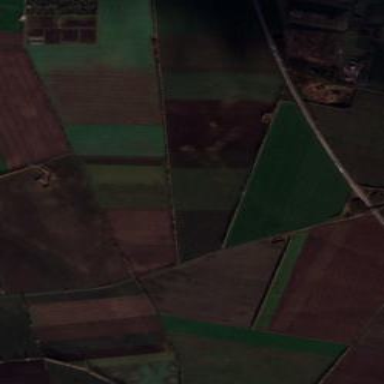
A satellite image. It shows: View of farmland.